Field crop: maize
Growth stage: 2
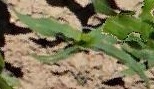
Species: maize